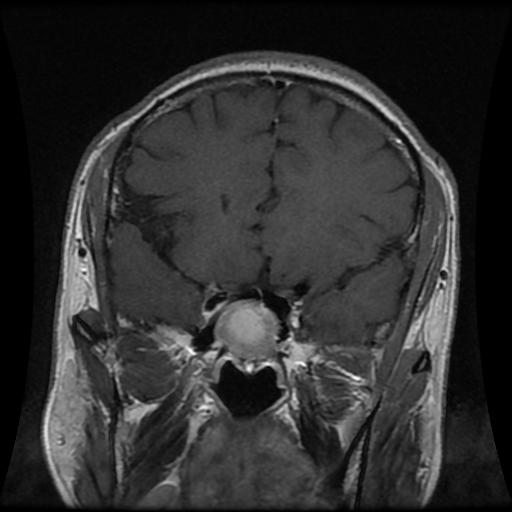
Label: pituitary